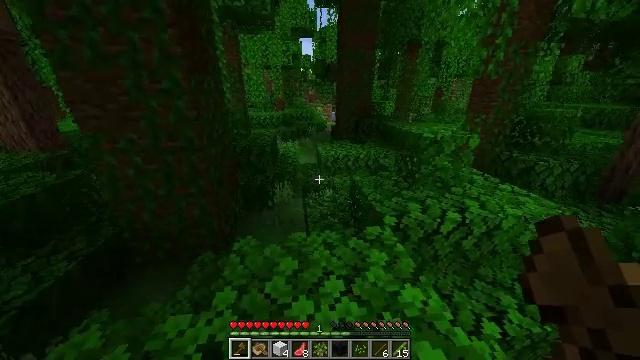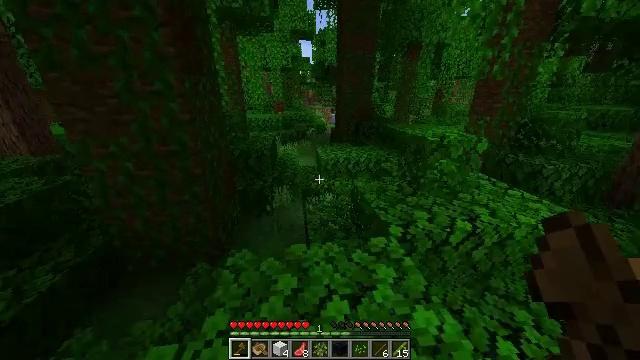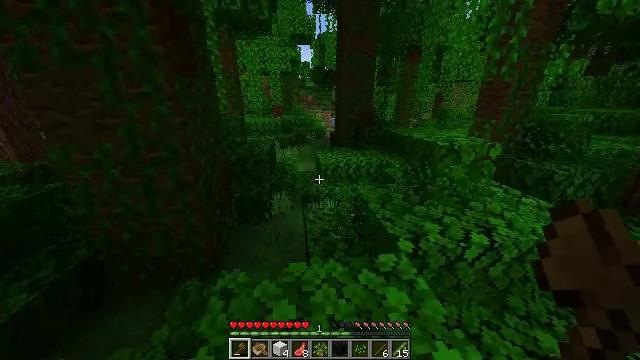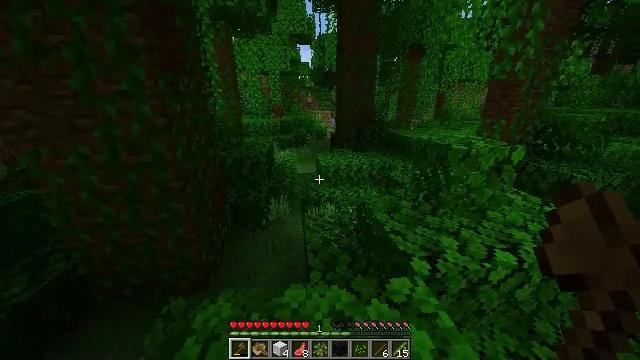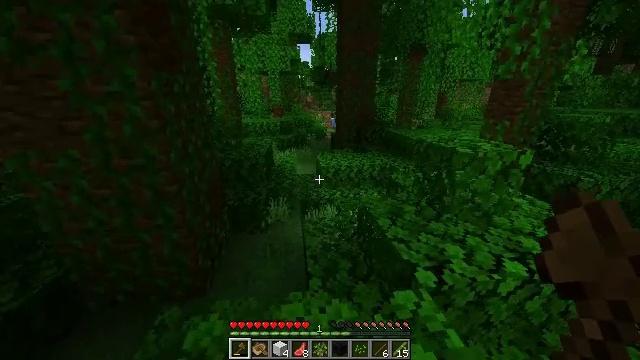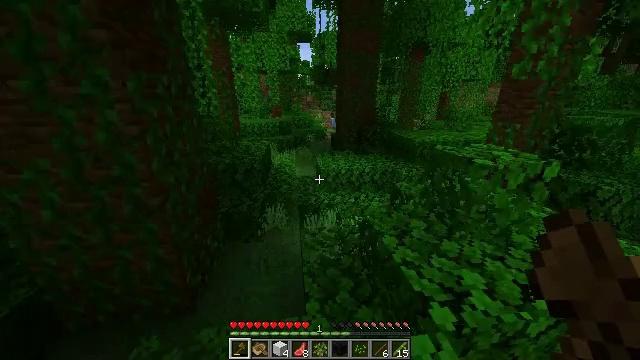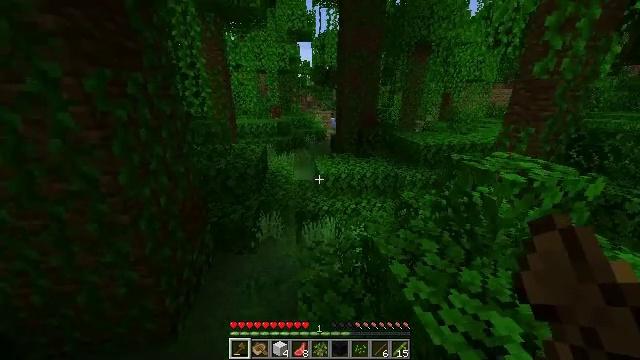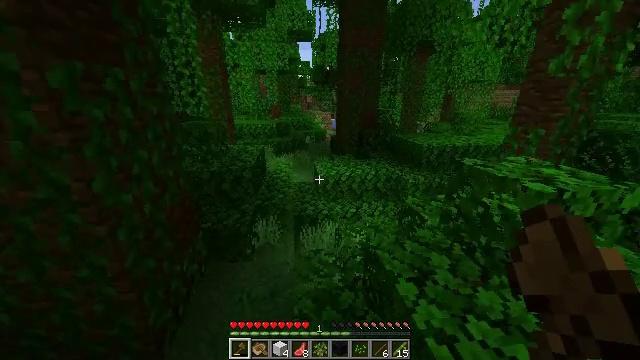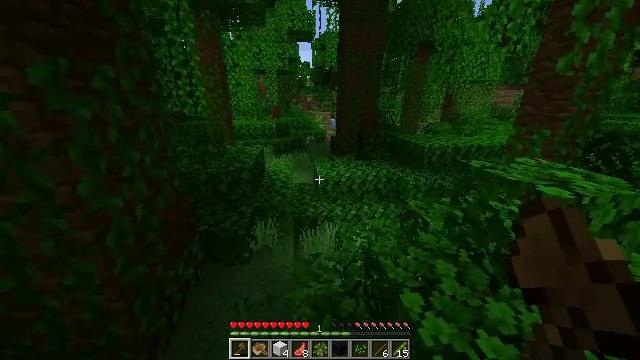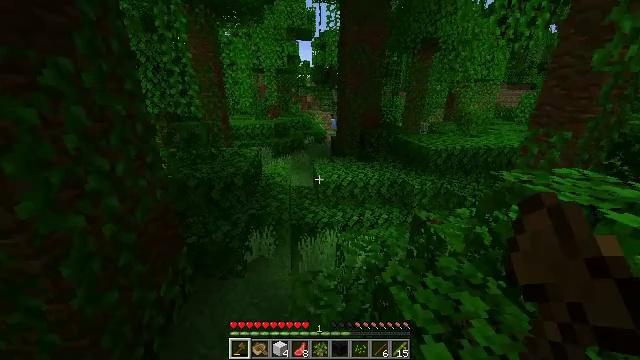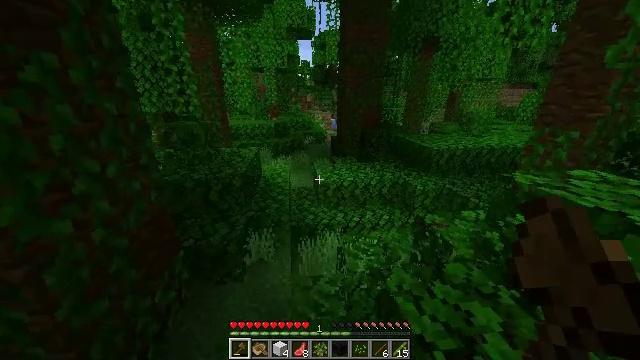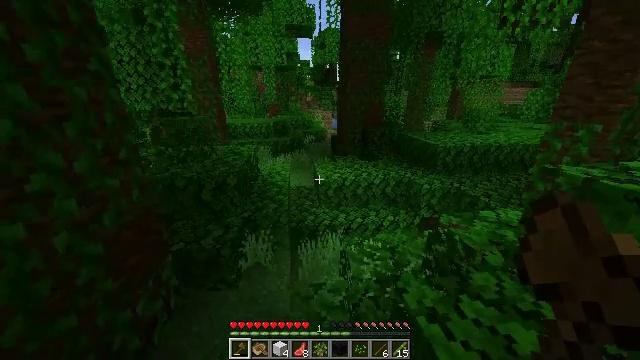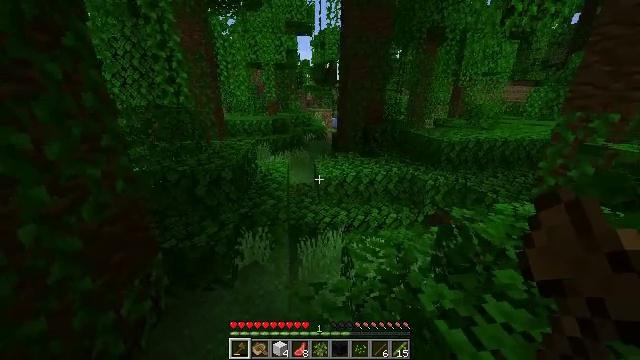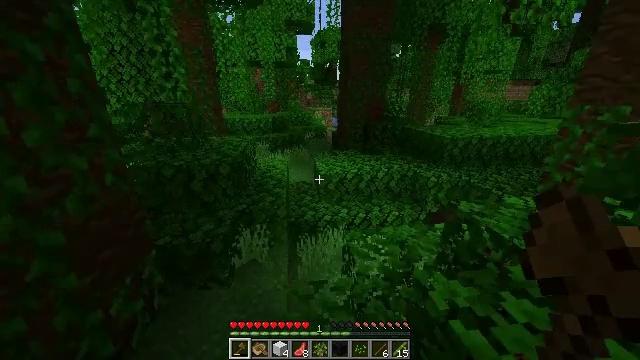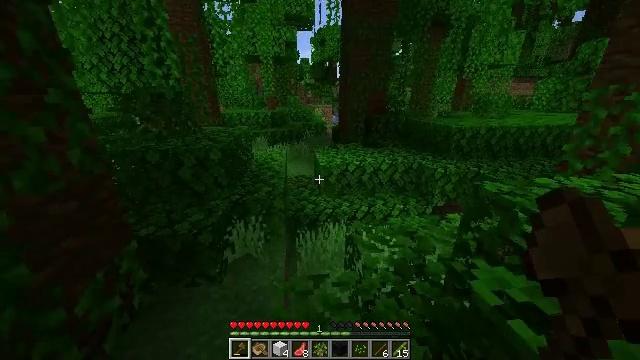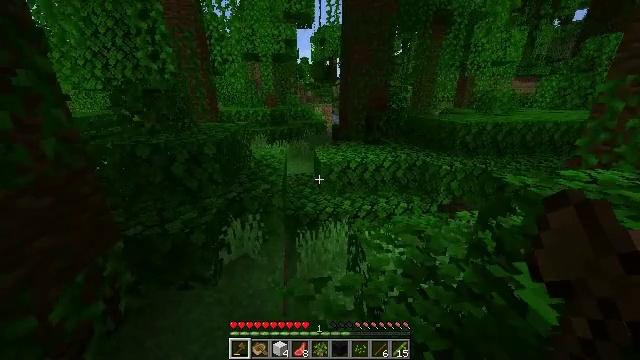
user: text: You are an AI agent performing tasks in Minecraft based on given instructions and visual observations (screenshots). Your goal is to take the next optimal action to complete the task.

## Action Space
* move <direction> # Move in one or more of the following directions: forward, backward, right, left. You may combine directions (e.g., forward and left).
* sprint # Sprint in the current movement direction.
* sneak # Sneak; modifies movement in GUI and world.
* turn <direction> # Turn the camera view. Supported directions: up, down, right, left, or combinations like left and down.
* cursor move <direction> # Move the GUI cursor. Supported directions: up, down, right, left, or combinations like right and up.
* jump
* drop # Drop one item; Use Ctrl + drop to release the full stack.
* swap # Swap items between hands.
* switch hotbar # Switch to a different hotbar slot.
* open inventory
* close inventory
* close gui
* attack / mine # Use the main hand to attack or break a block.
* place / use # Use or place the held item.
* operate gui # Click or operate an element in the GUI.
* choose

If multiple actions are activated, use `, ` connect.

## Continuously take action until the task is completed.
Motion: motion action
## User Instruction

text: Collect cocoa beans.
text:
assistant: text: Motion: move forward
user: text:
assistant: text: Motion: move forward
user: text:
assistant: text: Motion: move forward
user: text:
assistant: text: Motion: move forward
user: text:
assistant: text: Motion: move forward
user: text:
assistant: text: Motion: move forward
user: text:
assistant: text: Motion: move forward
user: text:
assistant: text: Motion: move forward
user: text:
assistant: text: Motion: move forward
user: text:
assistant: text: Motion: move forward
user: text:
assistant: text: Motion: move forward
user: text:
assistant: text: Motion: move forward
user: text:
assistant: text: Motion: move forward
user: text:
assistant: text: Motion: move forward
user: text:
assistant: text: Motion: move forward
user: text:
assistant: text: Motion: move forward
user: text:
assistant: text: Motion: move forward
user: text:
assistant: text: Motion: move forward
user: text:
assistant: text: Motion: move forward
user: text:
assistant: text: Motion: move forward
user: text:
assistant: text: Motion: move forward
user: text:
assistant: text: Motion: move forward
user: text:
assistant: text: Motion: move forward, jump
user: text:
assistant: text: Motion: move forward, jump
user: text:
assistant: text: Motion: move forward, jump
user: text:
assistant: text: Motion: move forward, jump
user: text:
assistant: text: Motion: move forward
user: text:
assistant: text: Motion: move forward
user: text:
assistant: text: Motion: move forward
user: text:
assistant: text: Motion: move forward